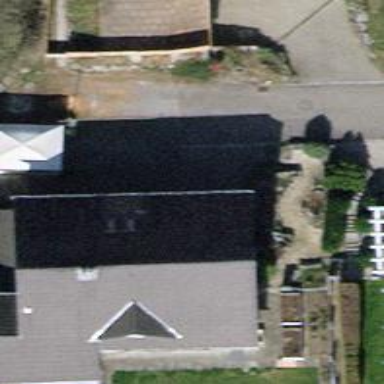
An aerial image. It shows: Detached building with gabled roof.